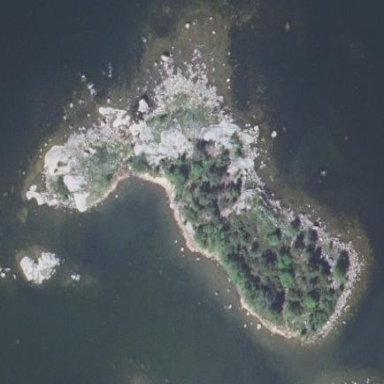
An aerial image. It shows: Islet located along the natural coastline.